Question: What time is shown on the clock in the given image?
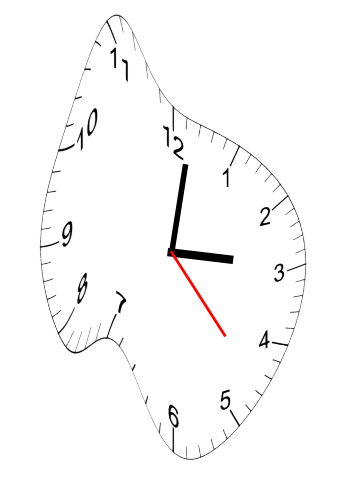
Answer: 03:01:23